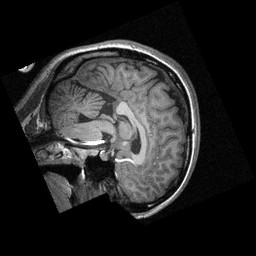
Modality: T1w
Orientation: sagittal